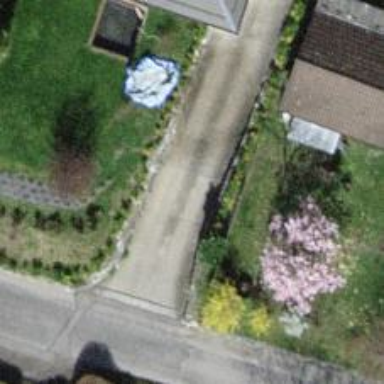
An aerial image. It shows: Service road with paving stones.